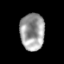
Tissue: lung
Cell type: Epithelial cells
Senescence score: 0.2347
Nuclear area (px): 884
Mean DAPI intensity: 157.893